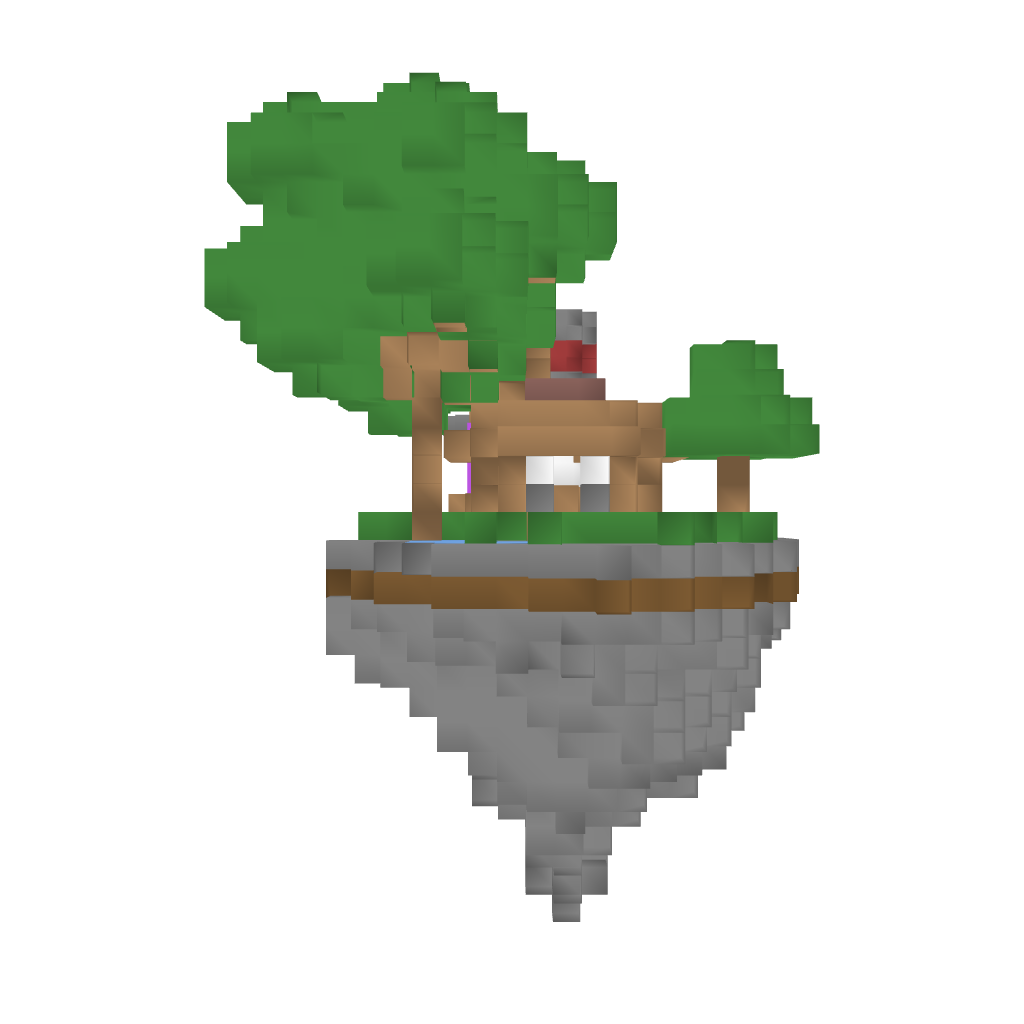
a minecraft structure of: Flying Pig high quality